【题型】解答题　【知识点】解析几何　【难度】hard
已知椭圆 \( E:\frac{x^2}{4}+y^2=1 \)。
\vspace{0.5em}
\noindent
(1) 求椭圆 \( E \) 的离心率；
\vspace{0.5em}
\noindent
(2) 设 \( A \)、\( B \)、\( M \) 是椭圆 \( E \) 上的不同三点，若 \( \overrightarrow{OM} = \frac{4}{5}\overrightarrow{OA} + \frac{3}{5}\overrightarrow{OB} \)，点 \( N \) 为线段 \( AB \) 的中点，求证：点 \( N \) 在椭圆 \( \frac{x^2}{2}+2y^2=1 \) 上；
\vspace{0.5em}
\noindent
(3) 已知直线 \( l \) 过点 \( C(1,0) \) 且斜率为 \( k(k \neq 0) \)，直线 \( l \) 与椭圆 \( E \) 相交于 \( P(x_1,y_1) \)、\( Q(x_2,y_2) \)，设 \( \triangle OPC \) 与 \( \triangle OQC \) 的面积比为 \( t \)，当 \( 0 < k^2 < \frac{5}{12} \) 时，求实数 \( t \) 的取值范围。
【解答】
\pagestyle{empty}
\noindent
【详解】

\noindent
(1) 由 \(\frac{x^2}{4} + y^2 = 1\) 可得 \(a = 2\)，\(b = 1\)，则 \(c = \sqrt{a^2 - b^2} = \sqrt{3}\)，
则椭圆 \(E\) 的离心率为 \(e = \frac{c}{a} = \frac{\sqrt{3}}{2}\)。

\vspace{0.5em}
\noindent
(2)

\noindent
如图，设 \(A(x_1,y_1)\)，\(B(x_2,y_2)\)，\(M(x_0,y_0)\)，\(N(x,y)\)。

因 \(A\)、\(B\)、\(M\) 是椭圆 \(E\) 上的不同三点，则 \(x_1^2 + 4y_1^2 = 4\)，\(x_2^2 + 4y_2^2 = 4\)，\(x_0^2 + 4y_0^2 = 4\)。 \((*)\)

由 \(\overrightarrow{OM} = \frac{4}{5}\overrightarrow{OA} + \frac{3}{5}\overrightarrow{OB}\) 可得 \((x_0,y_0) = \frac{4}{5}(x_1,y_1) + \frac{3}{5}(x_2,y_2)\)，

即 \(x_0 = \frac{4}{5}x_1 + \frac{3}{5}x_2\) ①，\(y_0 = \frac{4}{5}y_1 + \frac{3}{5}y_2\) ②。

由①\(^2 + 4\times\)②\(^2\) 可得：
\[
x_0^2 + 4y_0^2 = \left(\frac{4}{5}x_1 + \frac{3}{5}x_2\right)^2 + 4\left(\frac{4}{5}y_1 + \frac{3}{5}y_2\right)^2,
\]
即
\[
x_0^2 + 4y_0^2 = \frac{16}{25}(x_1^2 + 4y_1^2) + \frac{9}{25}(x_2^2 + 4y_2^2) + \frac{24}{25}(x_1x_2 + 4y_1y_2).
\]

将 \((*)\) 代入整理得：\(x_1x_2 + 4y_1y_2 = 0\)。

又因点 \(N(x,y)\) 为线段 \(AB\) 的中点，故 \(x = \frac{x_1 + x_2}{2}\)，\(y = \frac{y_1 + y_2}{2}\)。

由
\[
\begin{aligned}
\frac{x^2}{2} + 2y^2 &= \frac{1}{2}\left(\frac{x_1 + x_2}{2}\right)^2 + 2\left(\frac{y_1 + y_2}{2}\right)^2 \\
&= \frac{1}{8}(x_1^2 + 4y_1^2) + \frac{1}{8}(x_2^2 + 4y_2^2) + \frac{1}{4}(x_1x_2 + 4y_1y_2) \\
&= \frac{1}{8} \times 4 + \frac{1}{8} \times 4 + \frac{1}{4} \times 0 = 1,
\end{aligned}
\]
可知点 \(N\) 在椭圆 \(\frac{x^2}{2} + 2y^2 = 1\) 上。

\pagestyle{empty}
\noindent
(3) 依题意，设直线 \(l:y = k(x-1)\)，将其与 \(\frac{x^2}{4} + y^2 = 1\) 联立，

消元整理得：\((4k^2 + 1)x^2 - 8k^2x + 4k^2 - 4 = 0\)，

显然 \(\Delta > 0\)，且
\[
\begin{cases}
x_1 + x_2 = \frac{8k^2}{4k^2 + 1} \\
x_1x_2 = \frac{4k^2 - 4}{4k^2 + 1}
\end{cases}
\]
因 \(y_1 = k(x_1 - 1)\)，\(y_2 = k(x_2 - 1)\)，

则 \(t = \frac{S_{\triangle OPC}}{S_{\triangle OQC}} = \frac{\frac{1}{2} \times |OC| \times |y_1|}{\frac{1}{2} \times |OC| \times |y_2|} = \left|\frac{y_1}{y_2}\right|\)，又 \(y_1y_2 < 0\)，则 \(t = -\frac{y_1}{y_2} = \frac{1 - x_1}{x_2 - 1}\)，

由 \(t + \frac{1}{t} = \frac{1 - x_1}{x_2 - 1} + \frac{x_2 - 1}{1 - x_1} = \frac{(1 - x_1)^2 + (x_2 - 1)^2}{(1 - x_1)(x_2 - 1)} = \frac{(x_1 + x_2)^2 - 2x_1x_2 - 2(x_1 + x_2) + 2}{(x_1 + x_2) - x_1x_2 - 1}\)
\[
= \frac{\left(\frac{8k^2}{4k^2 + 1}\right)^2 - 2 \times \frac{4k^2 - 4}{4k^2 + 1} - 2 \times \frac{8k^2}{4k^2 + 1} + 2}{\frac{8k^2}{4k^2 + 1} - \frac{4k^2 - 4}{4k^2 + 1} - 1}
= \frac{24k^2 + 10}{12k^2 + 3} = 2 + \frac{4}{12k^2 + 3},
\]

因 \(0 < k^2 < \frac{5}{12}\)，则得 \(3 < 12k^2 + 3 < 8\)，故 \(\frac{1}{2} < \frac{4}{12k^2 + 3} < \frac{4}{3}\)，即得 \(\frac{5}{2} < t + \frac{1}{t} < \frac{10}{3}\)。

又函数 \(f(t) = t + \frac{1}{t}\) (\(t > 0\)) 在 \((0,1)\) 上单调递减，在 \((1,+\infty)\) 上单调递增，且 \(f(1) = 2\)，

又由 \(t + \frac{1}{t} = \frac{10}{3}\) 解得 \(t = \frac{1}{3}\) 或 \(t = 3\)，由 \(t + \frac{1}{t} = \frac{5}{2}\) 解得 \(t = \frac{1}{2}\) 或 \(t = 2\)，

由函数图象可得 \(\frac{1}{3} < t < \frac{1}{2}\) 或 \(2 < t < 3\)，

故实数 \(t\) 的取值范围为 \(\left(\frac{1}{3},\frac{1}{2}\right) \cup (2,3)\)。

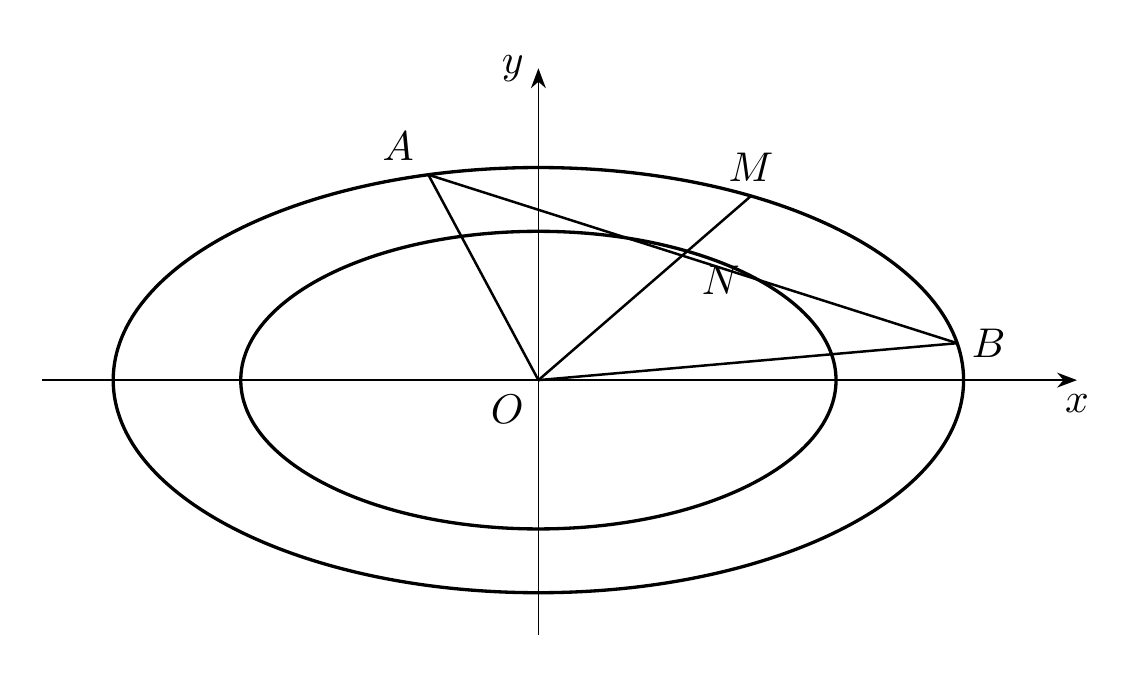
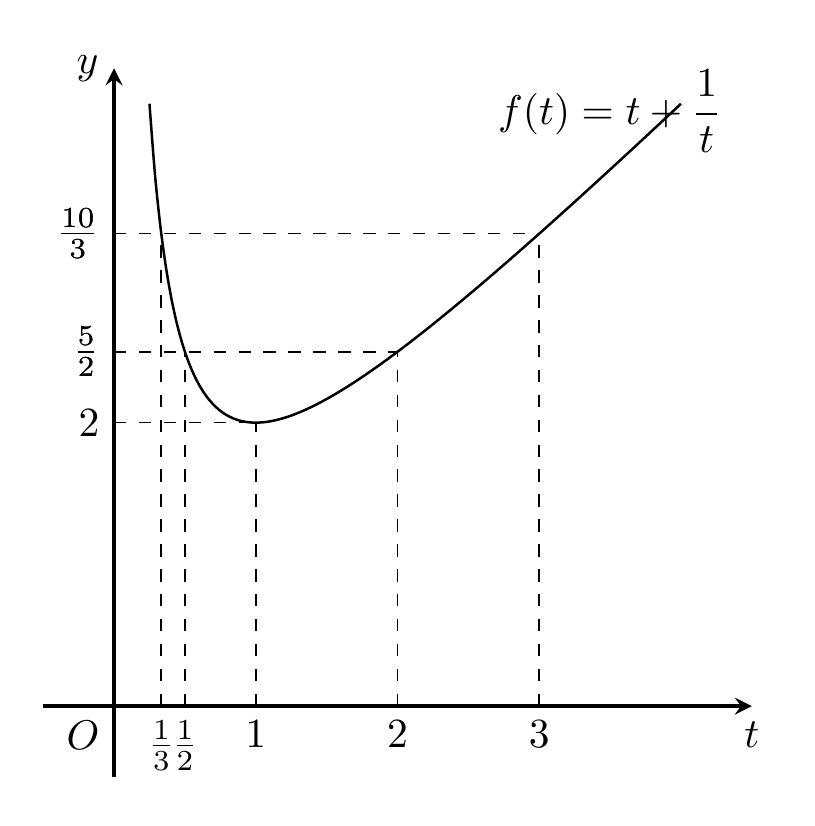